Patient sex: F
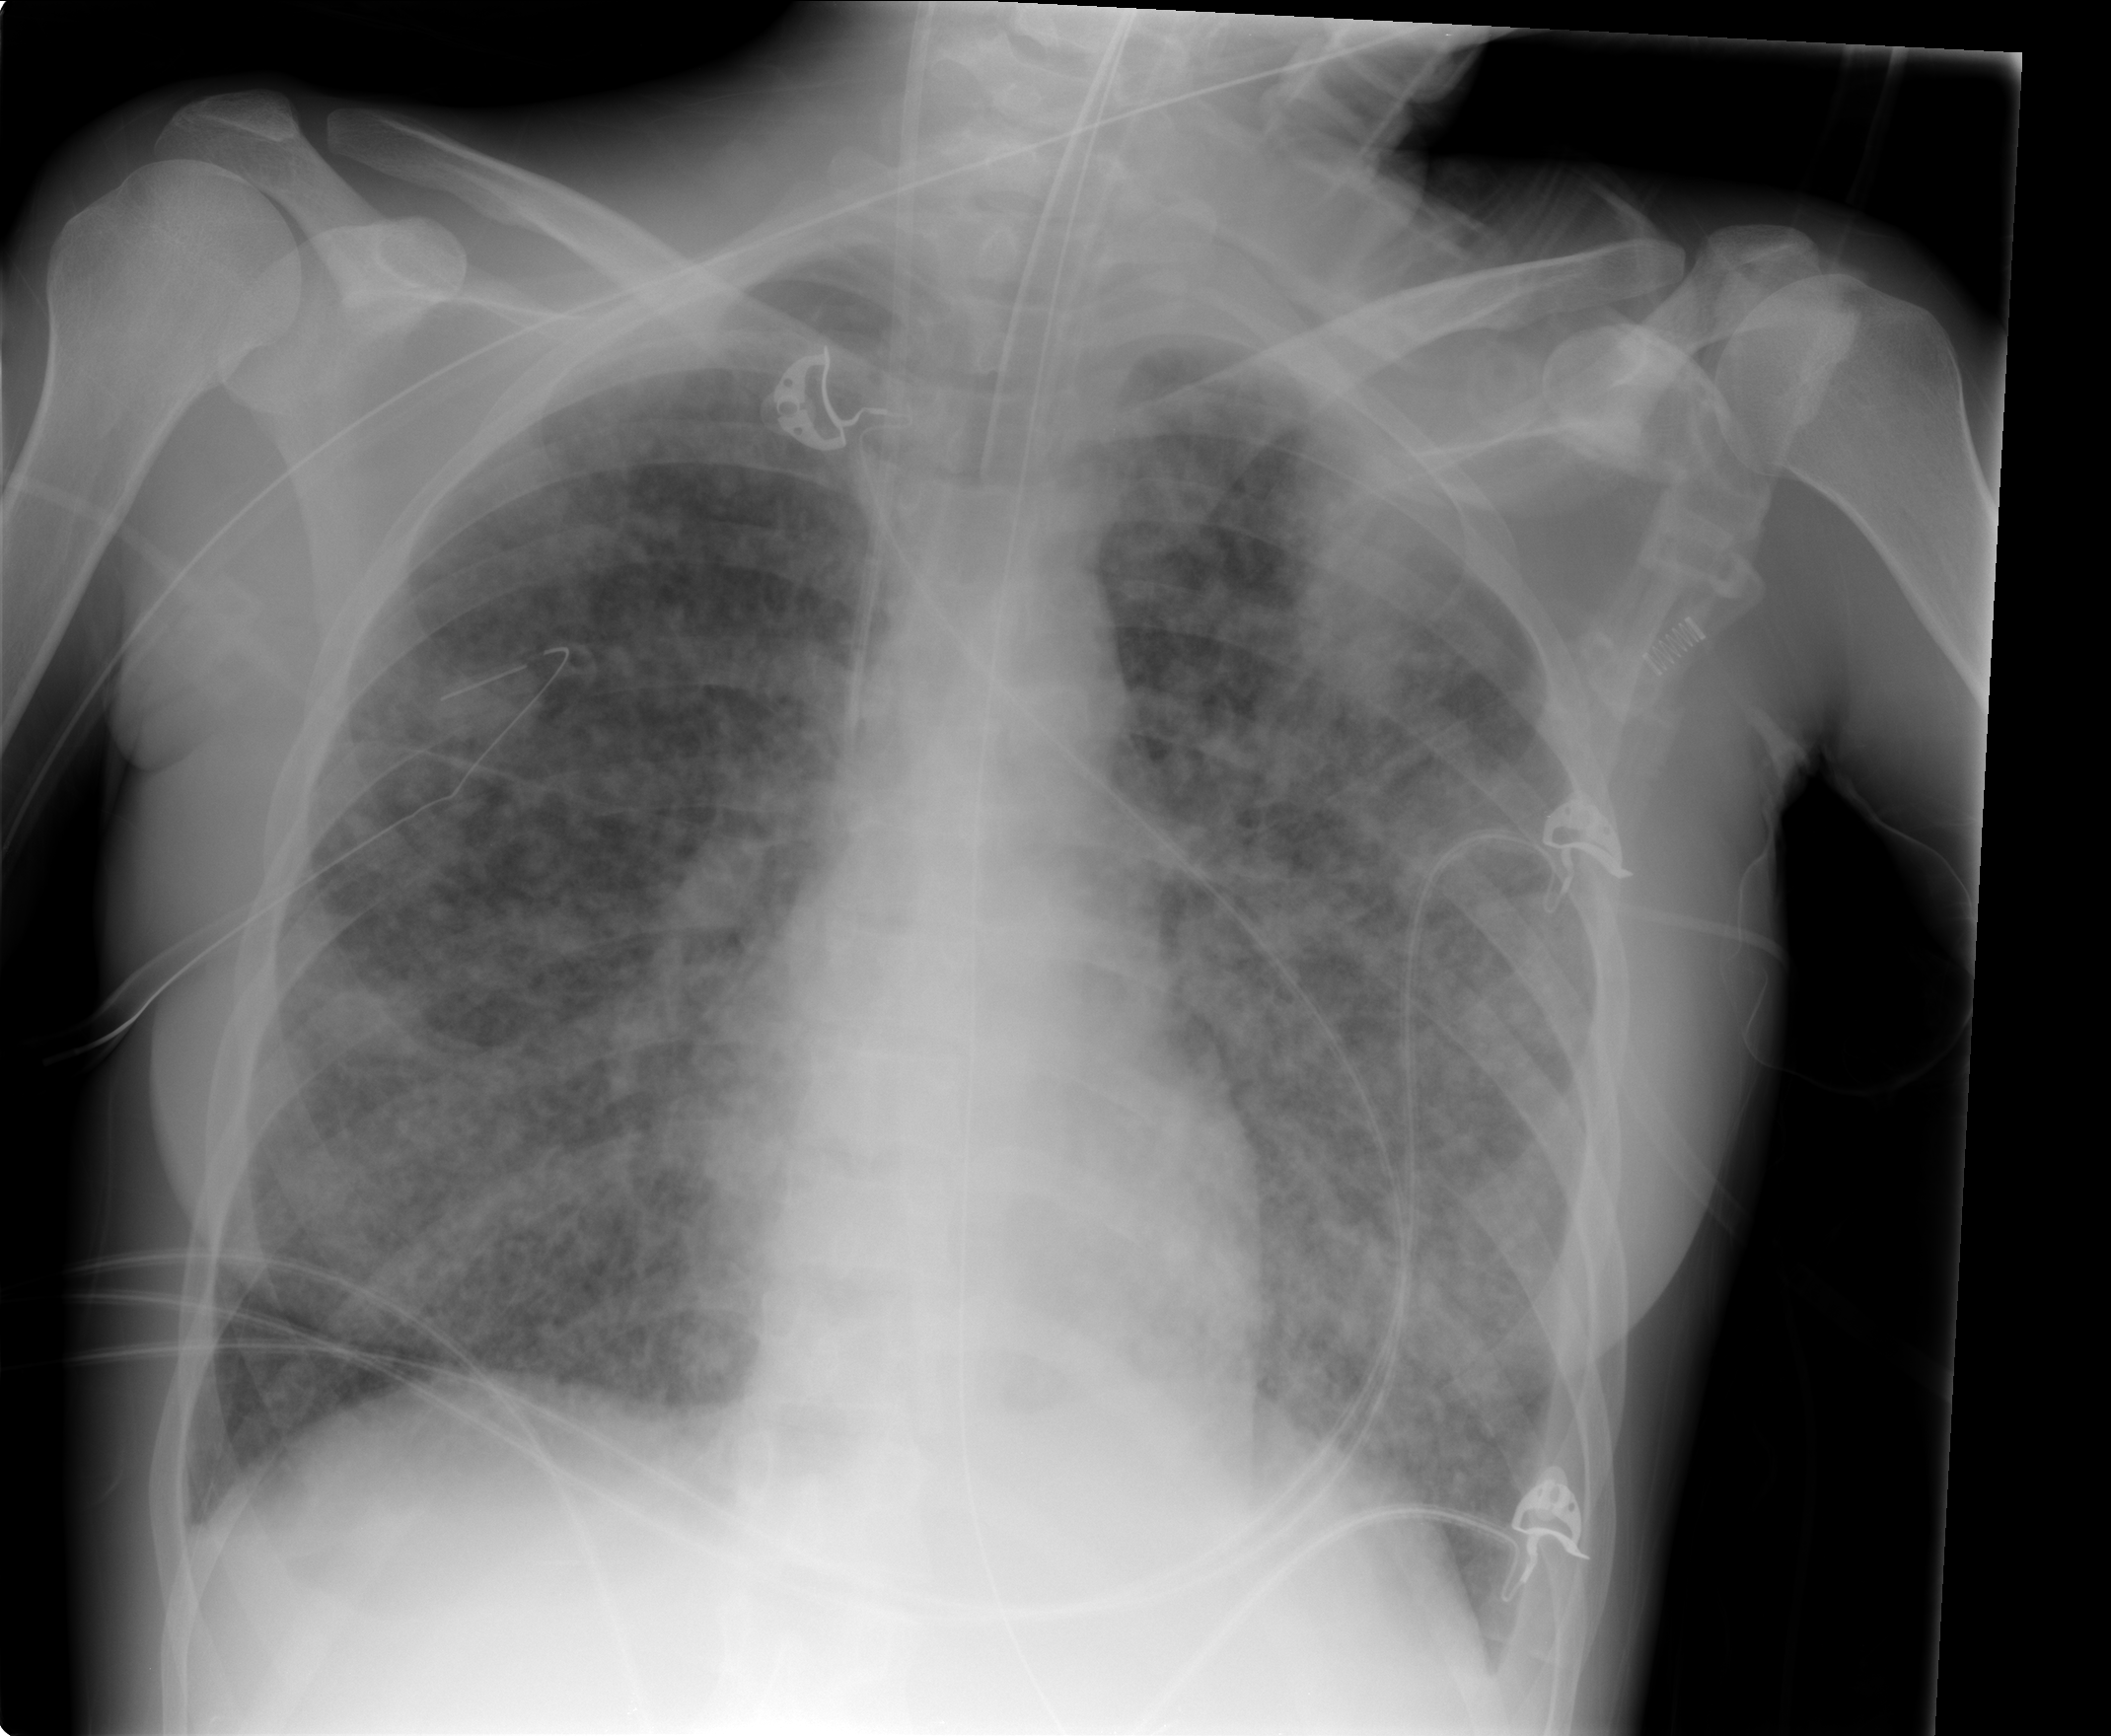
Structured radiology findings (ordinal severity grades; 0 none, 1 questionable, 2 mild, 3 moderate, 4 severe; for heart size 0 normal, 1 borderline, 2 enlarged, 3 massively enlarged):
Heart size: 0
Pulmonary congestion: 0
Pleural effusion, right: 1
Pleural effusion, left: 1
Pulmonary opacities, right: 4
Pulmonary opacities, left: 4
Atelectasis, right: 3
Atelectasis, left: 3